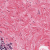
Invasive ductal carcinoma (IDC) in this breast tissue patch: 0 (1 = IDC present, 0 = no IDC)